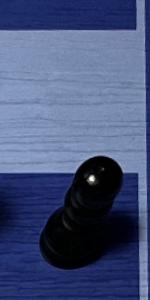
Label: Pawn_Black